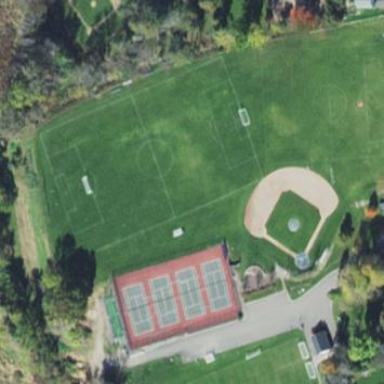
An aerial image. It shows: Baseball pitch for leisure land activities.